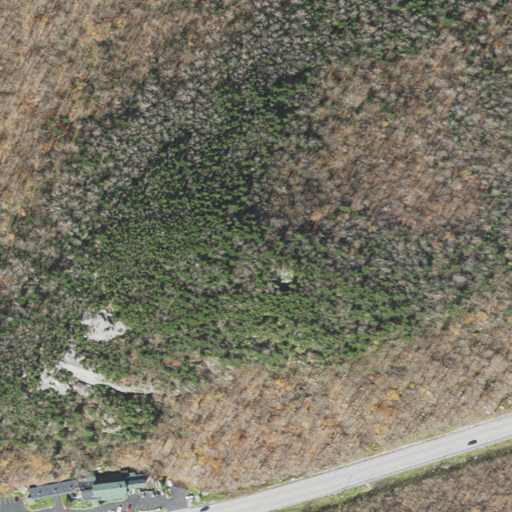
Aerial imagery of mountain in Vermont named Deer Leap Rock containing deciduous forest, evergreen forest, low intensity development, open development, mixed forest, medium intensity development, and high intensity development